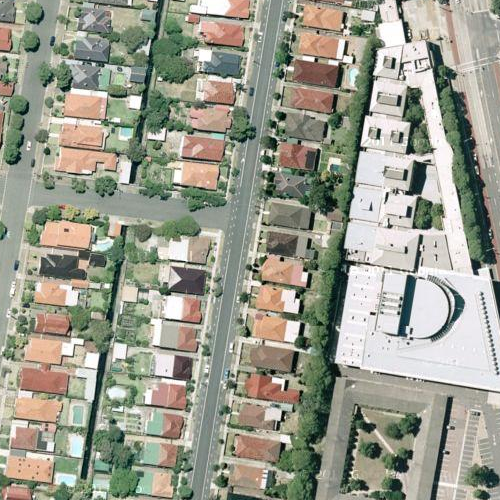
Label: sydney